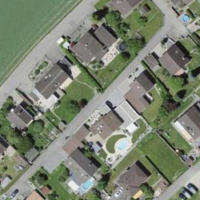
EUNIS habitat code: 54
Species observed at this site:
Levisticum officinale